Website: crate-barrel
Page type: billing-address
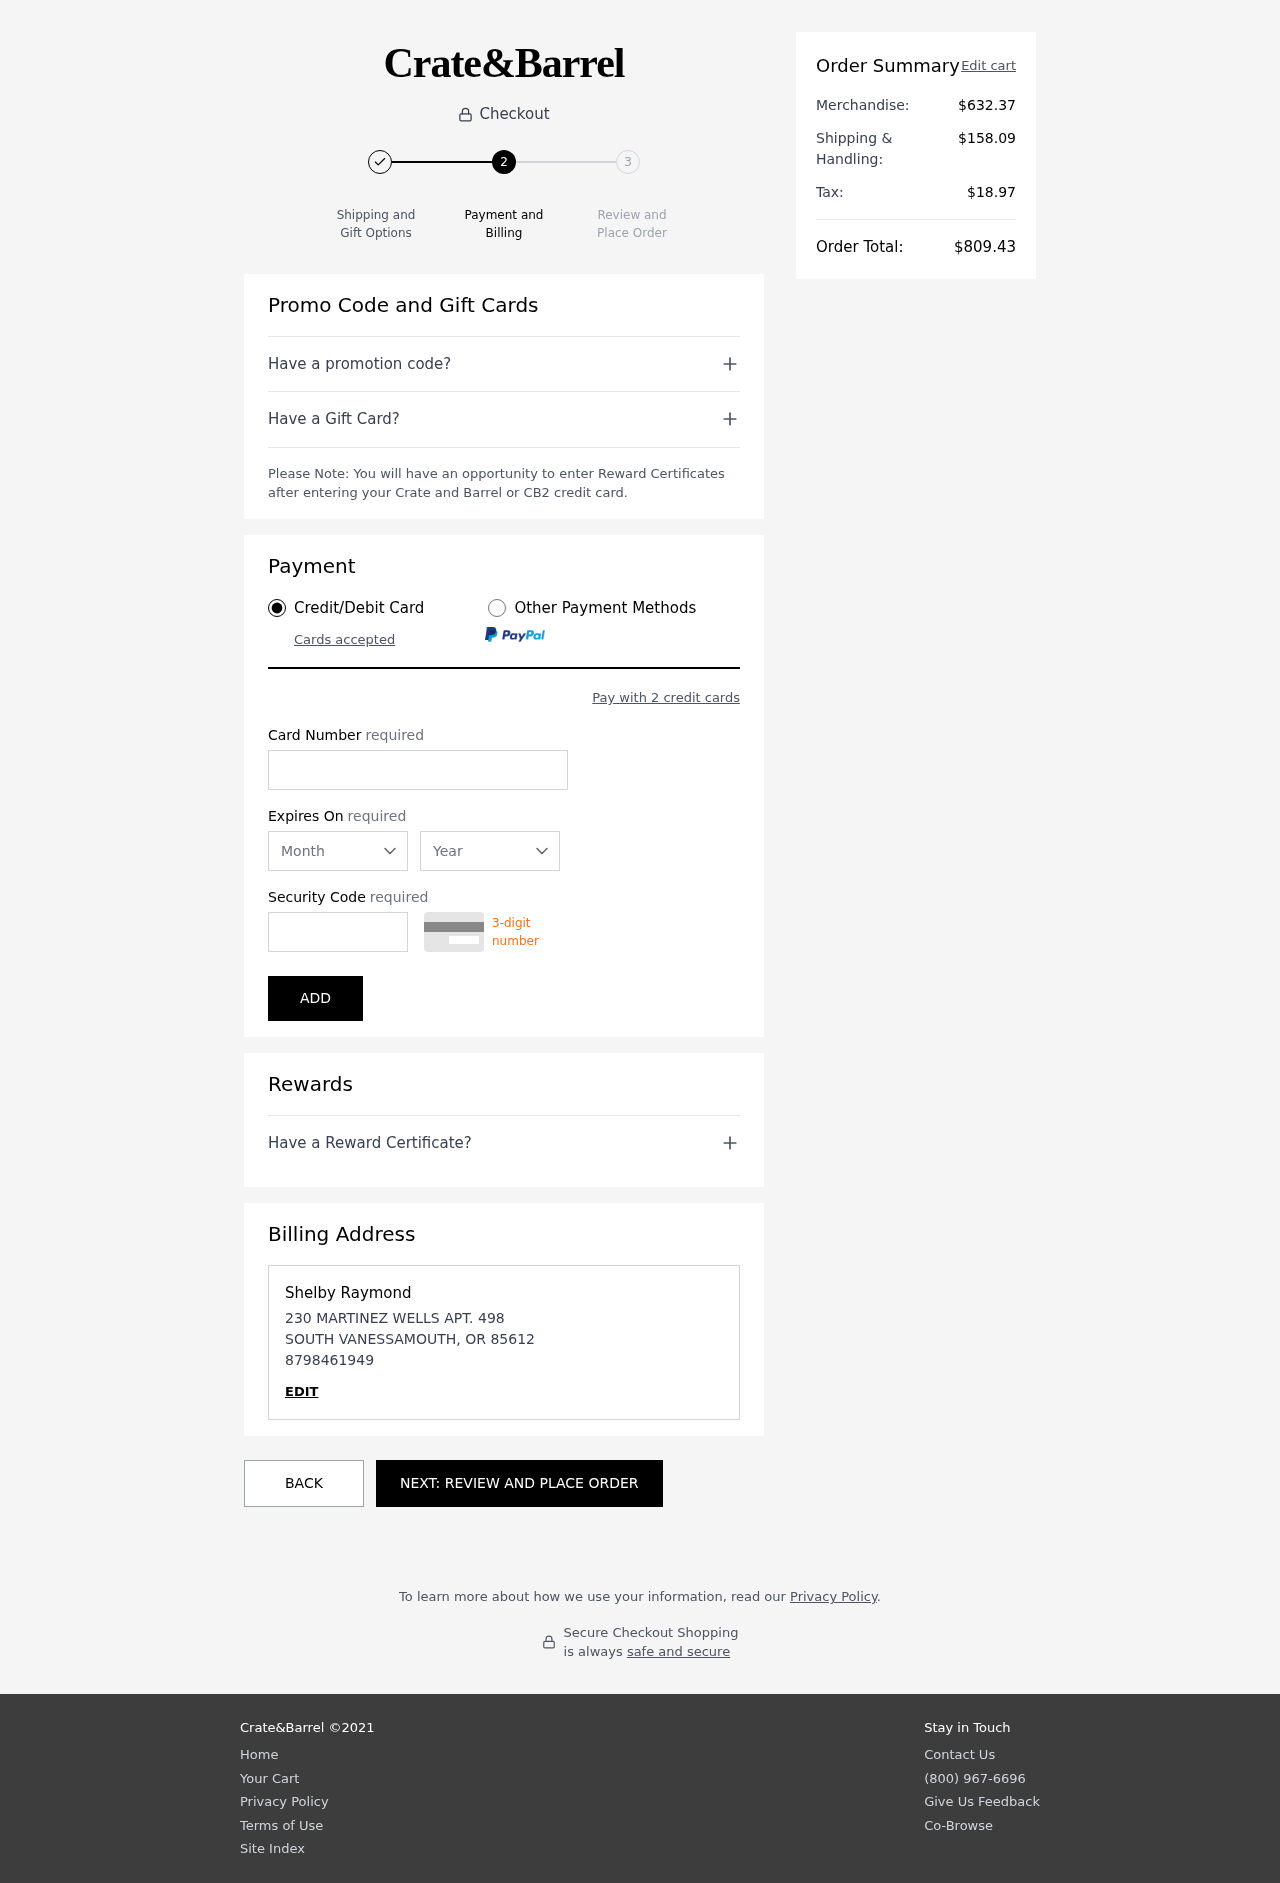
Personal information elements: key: PII_CARD_CVV
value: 831
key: PII_CARD_EXPIRY_MONTH
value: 10
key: PII_CARD_EXPIRY_YEAR
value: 29
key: PII_CARD_NUMBER
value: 4034 4567 6212 9316
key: PII_CITY
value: SOUTH VANESSAMOUTH
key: PII_FULLNAME
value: Shelby Raymond
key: PII_PHONE
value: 8798461949
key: PII_POSTCODE
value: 85612
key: PII_STATE_ABBR
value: OR
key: PII_STREET
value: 230 MARTINEZ WELLS APT. 498
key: PII_FIRSTNAME
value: Shelby
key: PII_LASTNAME
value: Raymond
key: PII_DOB_YEAR
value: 1949
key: PII_PHONE_LINE
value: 1949
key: PII_PHONE_SUFFIX
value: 1949
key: PII_POSTCODE_FULL
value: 85612
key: PII_PHONE2
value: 8798461949
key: PII_PHONE3
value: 8798461949
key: PII_FULLNAME2
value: Shelby Raymond
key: PII_FULLNAME3
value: Shelby Raymond
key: PII_FIRSTNAME2
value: Shelby
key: PII_FIRSTNAME3
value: Shelby
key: PII_LASTNAME2
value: Raymond
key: PII_LASTNAME3
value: Raymond
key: PII_FIRSTNAME_DERIVED
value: Shelby
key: PII_LASTNAME_DERIVED
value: Raymond
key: PII_DOB_YEAR_NUMERIC
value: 1949
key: PII_PHONE_NUMERIC
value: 8798461949
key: PII_PHONE_LINE_NUMERIC
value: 1949
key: PII_PHONE_SUFFIX_NUMERIC
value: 1949
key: PII_POSTCODE_NUMERIC
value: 85612
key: PII_PHONE2_NUMERIC
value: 8798461949
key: PII_PHONE3_NUMERIC
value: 8798461949
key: PII_FULLNAME_DERIVED
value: Shelby Raymond
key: PII_NAME_FULL_DERIVED
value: Shelby Raymond
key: PII_PHONE_DIGITS
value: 8798461949
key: PII_PHONE_LAST4
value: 1949
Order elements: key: ORDER_SUBTOTAL
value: $632.37
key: ORDER_SHIPPING_COST
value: $158.09
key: ORDER_TAX
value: $18.97
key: ORDER_TOTAL
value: $809.43